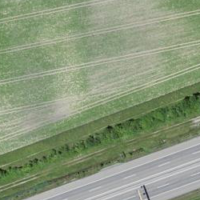
EUNIS habitat code: 57
Species observed at this site:
Polyommatus icarus